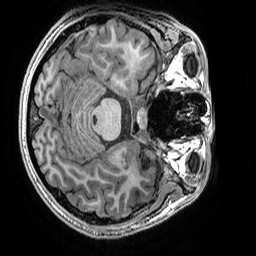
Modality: T1w
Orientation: axial
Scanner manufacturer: ge
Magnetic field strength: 3 T
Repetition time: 0.008184 s
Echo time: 0.003192 s